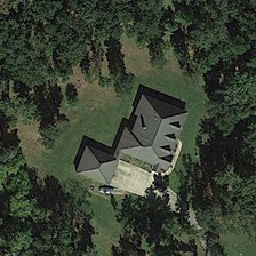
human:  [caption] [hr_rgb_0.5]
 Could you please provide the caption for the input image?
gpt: The house with a grey roof sits in the middle of the forest.

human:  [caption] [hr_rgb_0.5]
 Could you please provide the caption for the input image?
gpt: On the roof of the tree

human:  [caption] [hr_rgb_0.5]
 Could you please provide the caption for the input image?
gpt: This house with gray roof is situated in the center of this tree.

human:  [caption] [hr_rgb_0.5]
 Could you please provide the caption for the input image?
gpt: This house with grey roofs is located in the middle of this wood.

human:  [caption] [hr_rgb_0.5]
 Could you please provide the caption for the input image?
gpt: This house with gray roofs FICA in the middle of this wood.